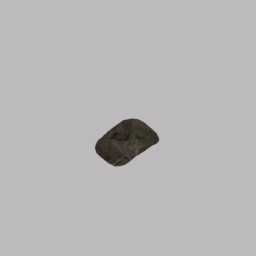
Label: nature